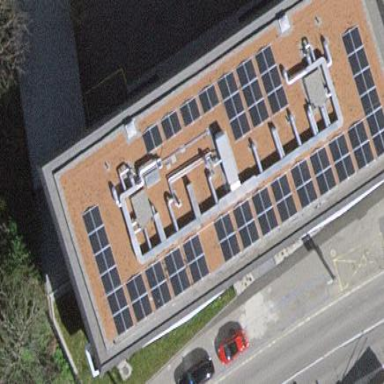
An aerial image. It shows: Solar photovoltaic panel generator.